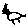
Label: cat